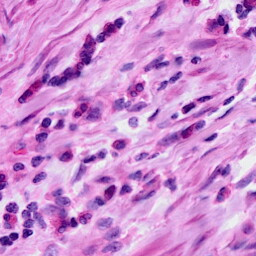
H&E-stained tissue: Cervix